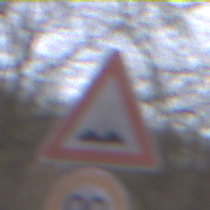
Verkehrszeichen: UnebeneFahrbahn
Zusatzzeichen unten: Geschwindigkeit90
Umgebung: Outdoor, Nature
Tageszeit: MorningAfternoon
Wetter: Overcast
Licht: Natural
Jahreszeit: Autumn
Kontrast: LowContrast